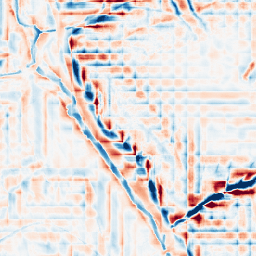
Category: wavelet
Decomposition family: wavelet_dwt
Decomposition parameters: wavelet: db2
level: 4
Upsampling method: sinc_hamming
Upsampling parameters: scale: 2
kernel_size: 16
Upsampling scale: 2